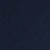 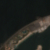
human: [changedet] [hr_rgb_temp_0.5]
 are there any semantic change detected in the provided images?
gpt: An elongated island appeared in the sea.